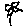
Label: flower